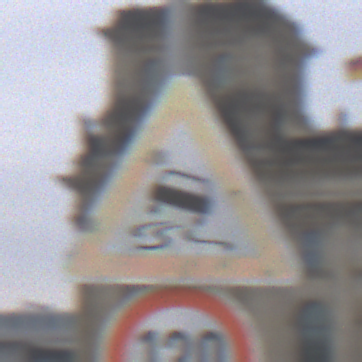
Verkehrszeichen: SchleuderOderRutschgefahr
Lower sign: Geschwindigkeit130
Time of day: Midday
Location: Outdoor (Suburban)
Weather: Overcast
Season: NotSpecified
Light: Natural